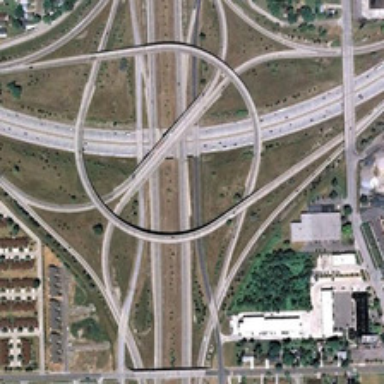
Some buildings and green trees are near a complicated viaduct .